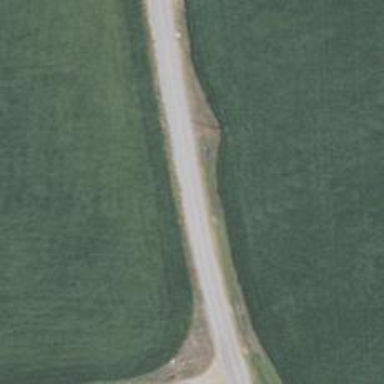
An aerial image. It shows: Tertiary road with asphalt surface.